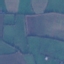
Land use / land cover: Pasture